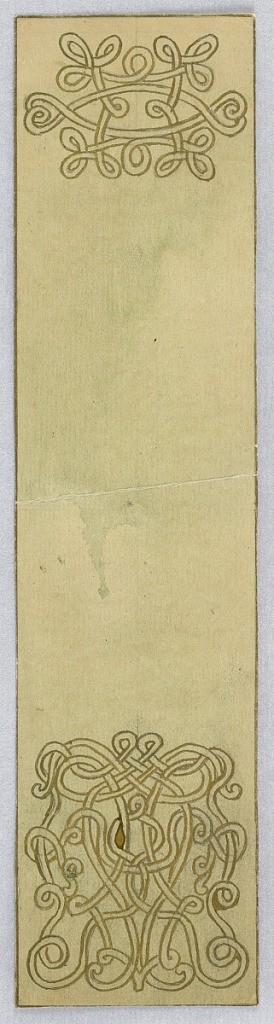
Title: Design for a Book Binding
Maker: Alice Cordelia Morse, American, 1863–1961
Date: ca. 1890
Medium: Brush and gold paint on paper
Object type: Drawing
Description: On beige ground, gold knots and swirls above and below.